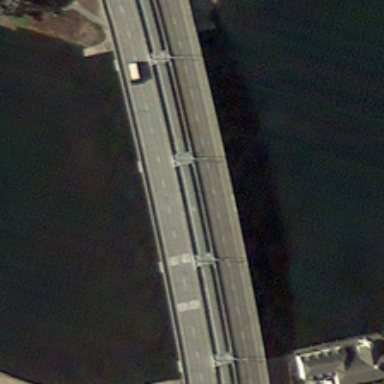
Several green trees and a building is in two sides of a river with a bridge over it .